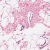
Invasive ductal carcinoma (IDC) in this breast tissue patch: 0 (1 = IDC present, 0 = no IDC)